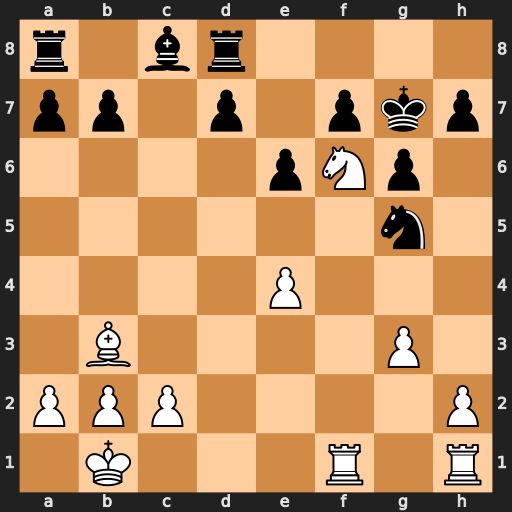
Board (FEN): r1br4/pp1p1pkp/4pNp1/6n1/4P3/1B4P1/PPP4P/1K3R1R
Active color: w
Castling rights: -
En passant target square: -
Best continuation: h4 Nxe4 Nxe4